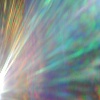
Label: sunburn